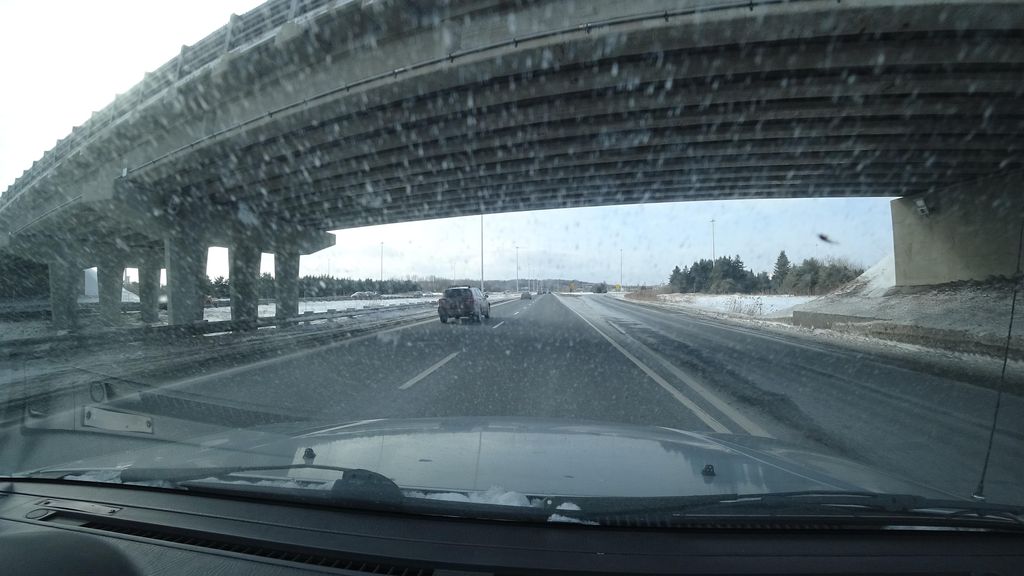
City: quebec_city